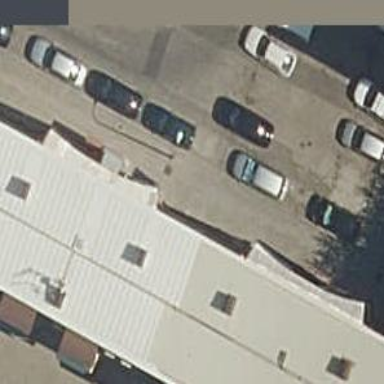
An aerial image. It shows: Hipped roof apartment building.